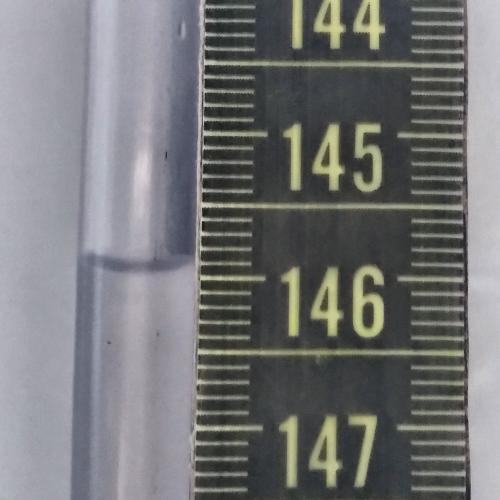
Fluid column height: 145.9 cm